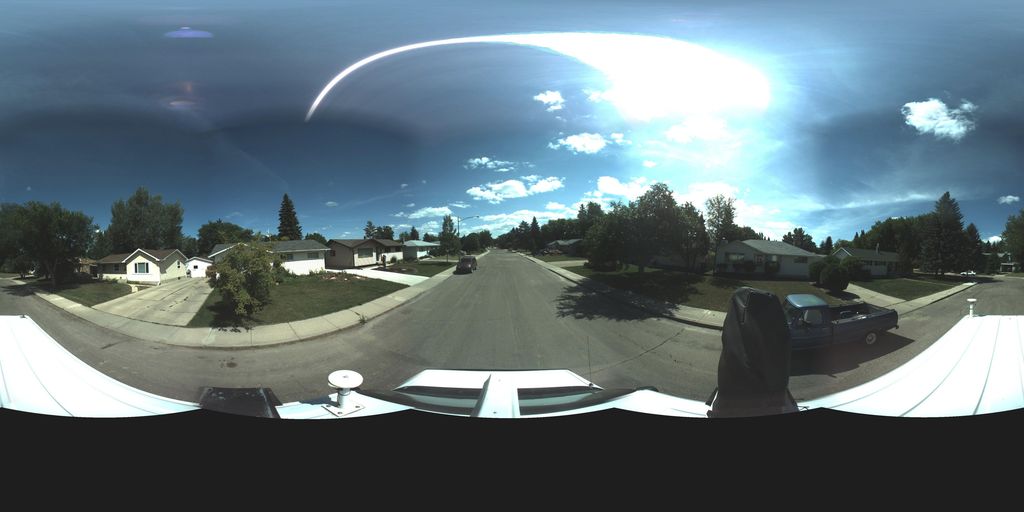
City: saskatoon